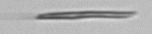
Label: fiber